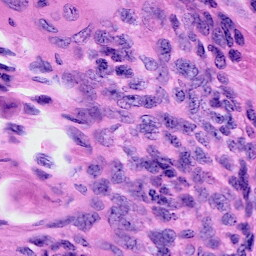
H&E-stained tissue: Cervix